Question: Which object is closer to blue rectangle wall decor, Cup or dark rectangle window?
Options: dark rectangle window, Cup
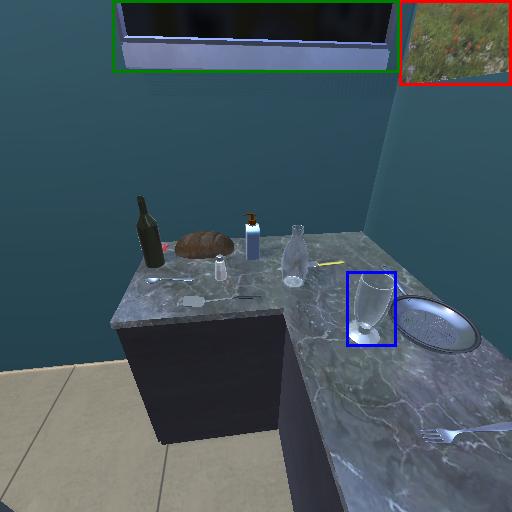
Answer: dark rectangle window